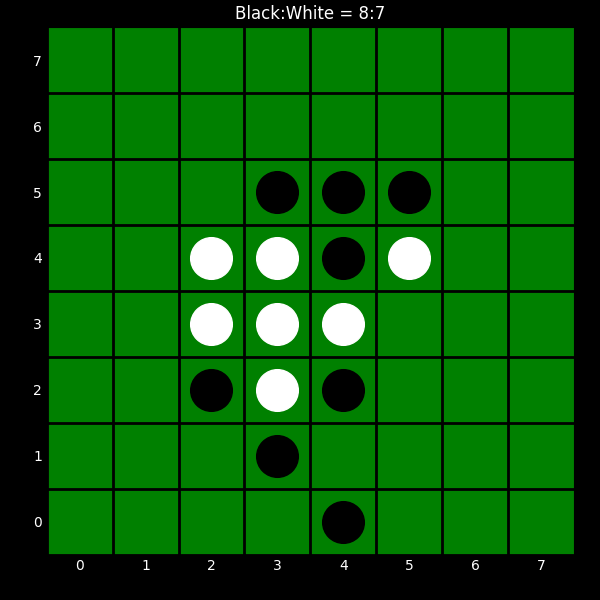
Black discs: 8
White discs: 7